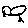
Label: bird